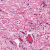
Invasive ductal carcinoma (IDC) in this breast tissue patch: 0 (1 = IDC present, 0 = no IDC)